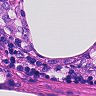
Metastatic tissue present: yes